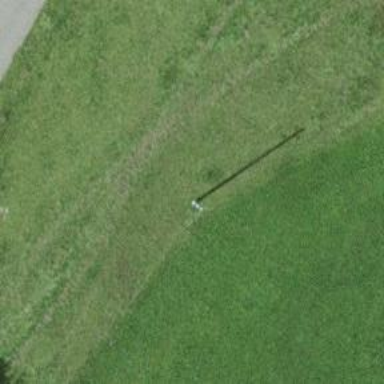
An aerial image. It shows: Minor power line.